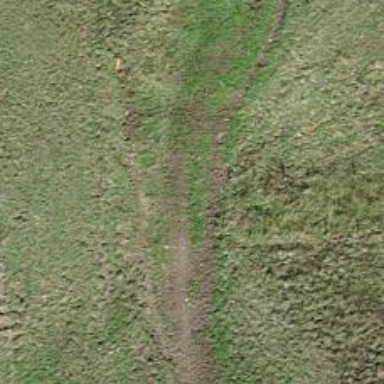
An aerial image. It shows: Ground path with excellent trail visibility.